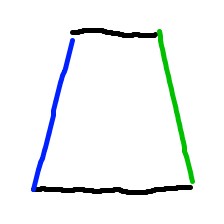
Shape: trapezoid